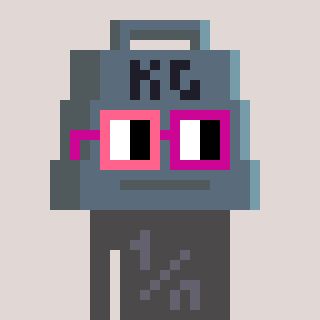
a pixel art character with square pink and red glasses, a weight-shaped head and a grayscale-colored body on a warm background